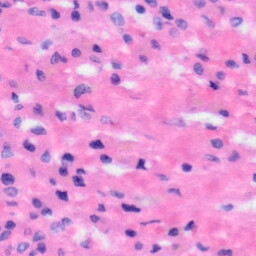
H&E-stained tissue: Liver